RGB frame:
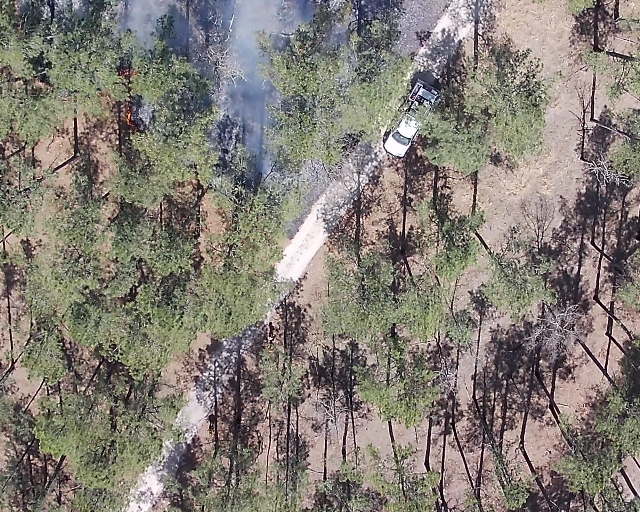
Thermal frame:
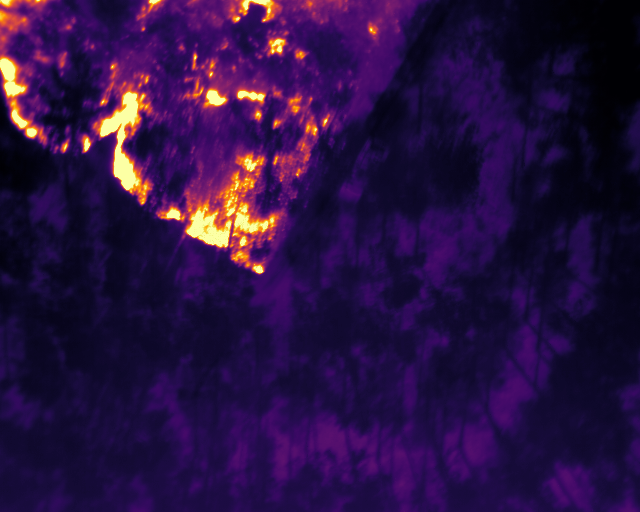
Captured: 2026-02-27 02:38:44
Pixels at or above 80 °C: 23093 (fraction of frame: 0.07047)